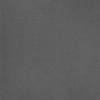
Label: dusty